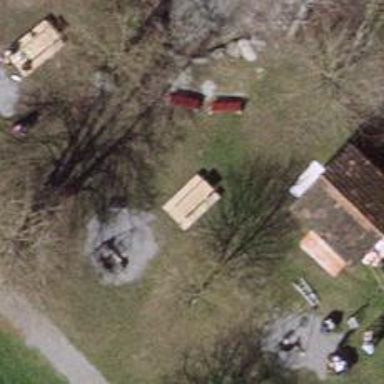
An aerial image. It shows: Picnic table located in leisure land area.